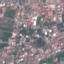
Land use / land cover: Residential